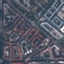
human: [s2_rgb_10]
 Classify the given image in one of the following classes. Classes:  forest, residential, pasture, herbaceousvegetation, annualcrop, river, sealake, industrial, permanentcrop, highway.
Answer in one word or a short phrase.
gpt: Residential